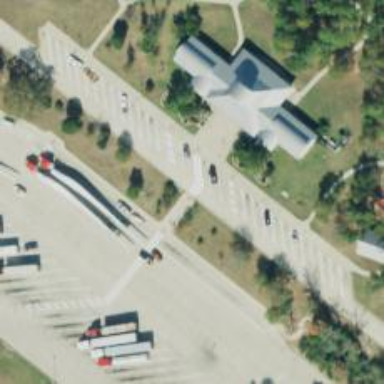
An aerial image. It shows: Service road leading to rest area.